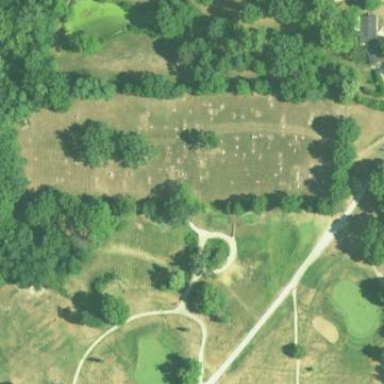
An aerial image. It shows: Cemetery.